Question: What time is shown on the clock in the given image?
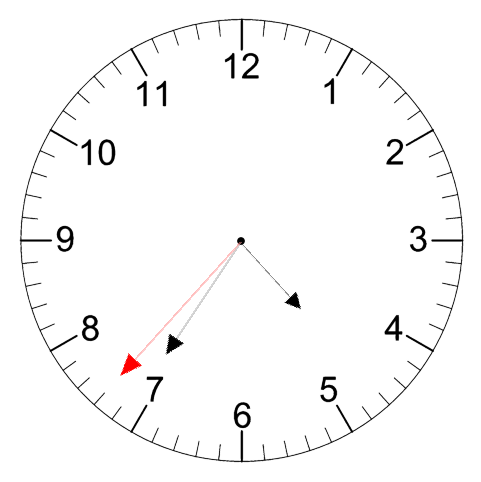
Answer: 04:35:37